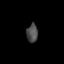
Tissue: lung
Cell type: T cells
Senescence score: 0.08405
Nuclear area (px): 201
Mean DAPI intensity: 75.955